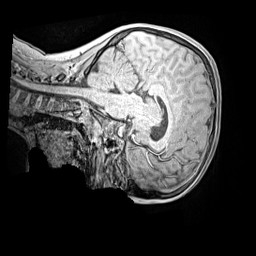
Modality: MP2RAGE
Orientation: sagittal
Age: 10
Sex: male
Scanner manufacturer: siemens
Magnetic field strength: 3 T
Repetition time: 4 s
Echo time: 0.00299 s